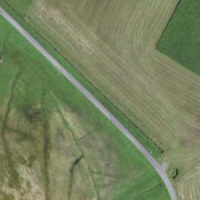
EUNIS habitat code: 24
Species observed at this site:
Epipactis palustris